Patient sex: M
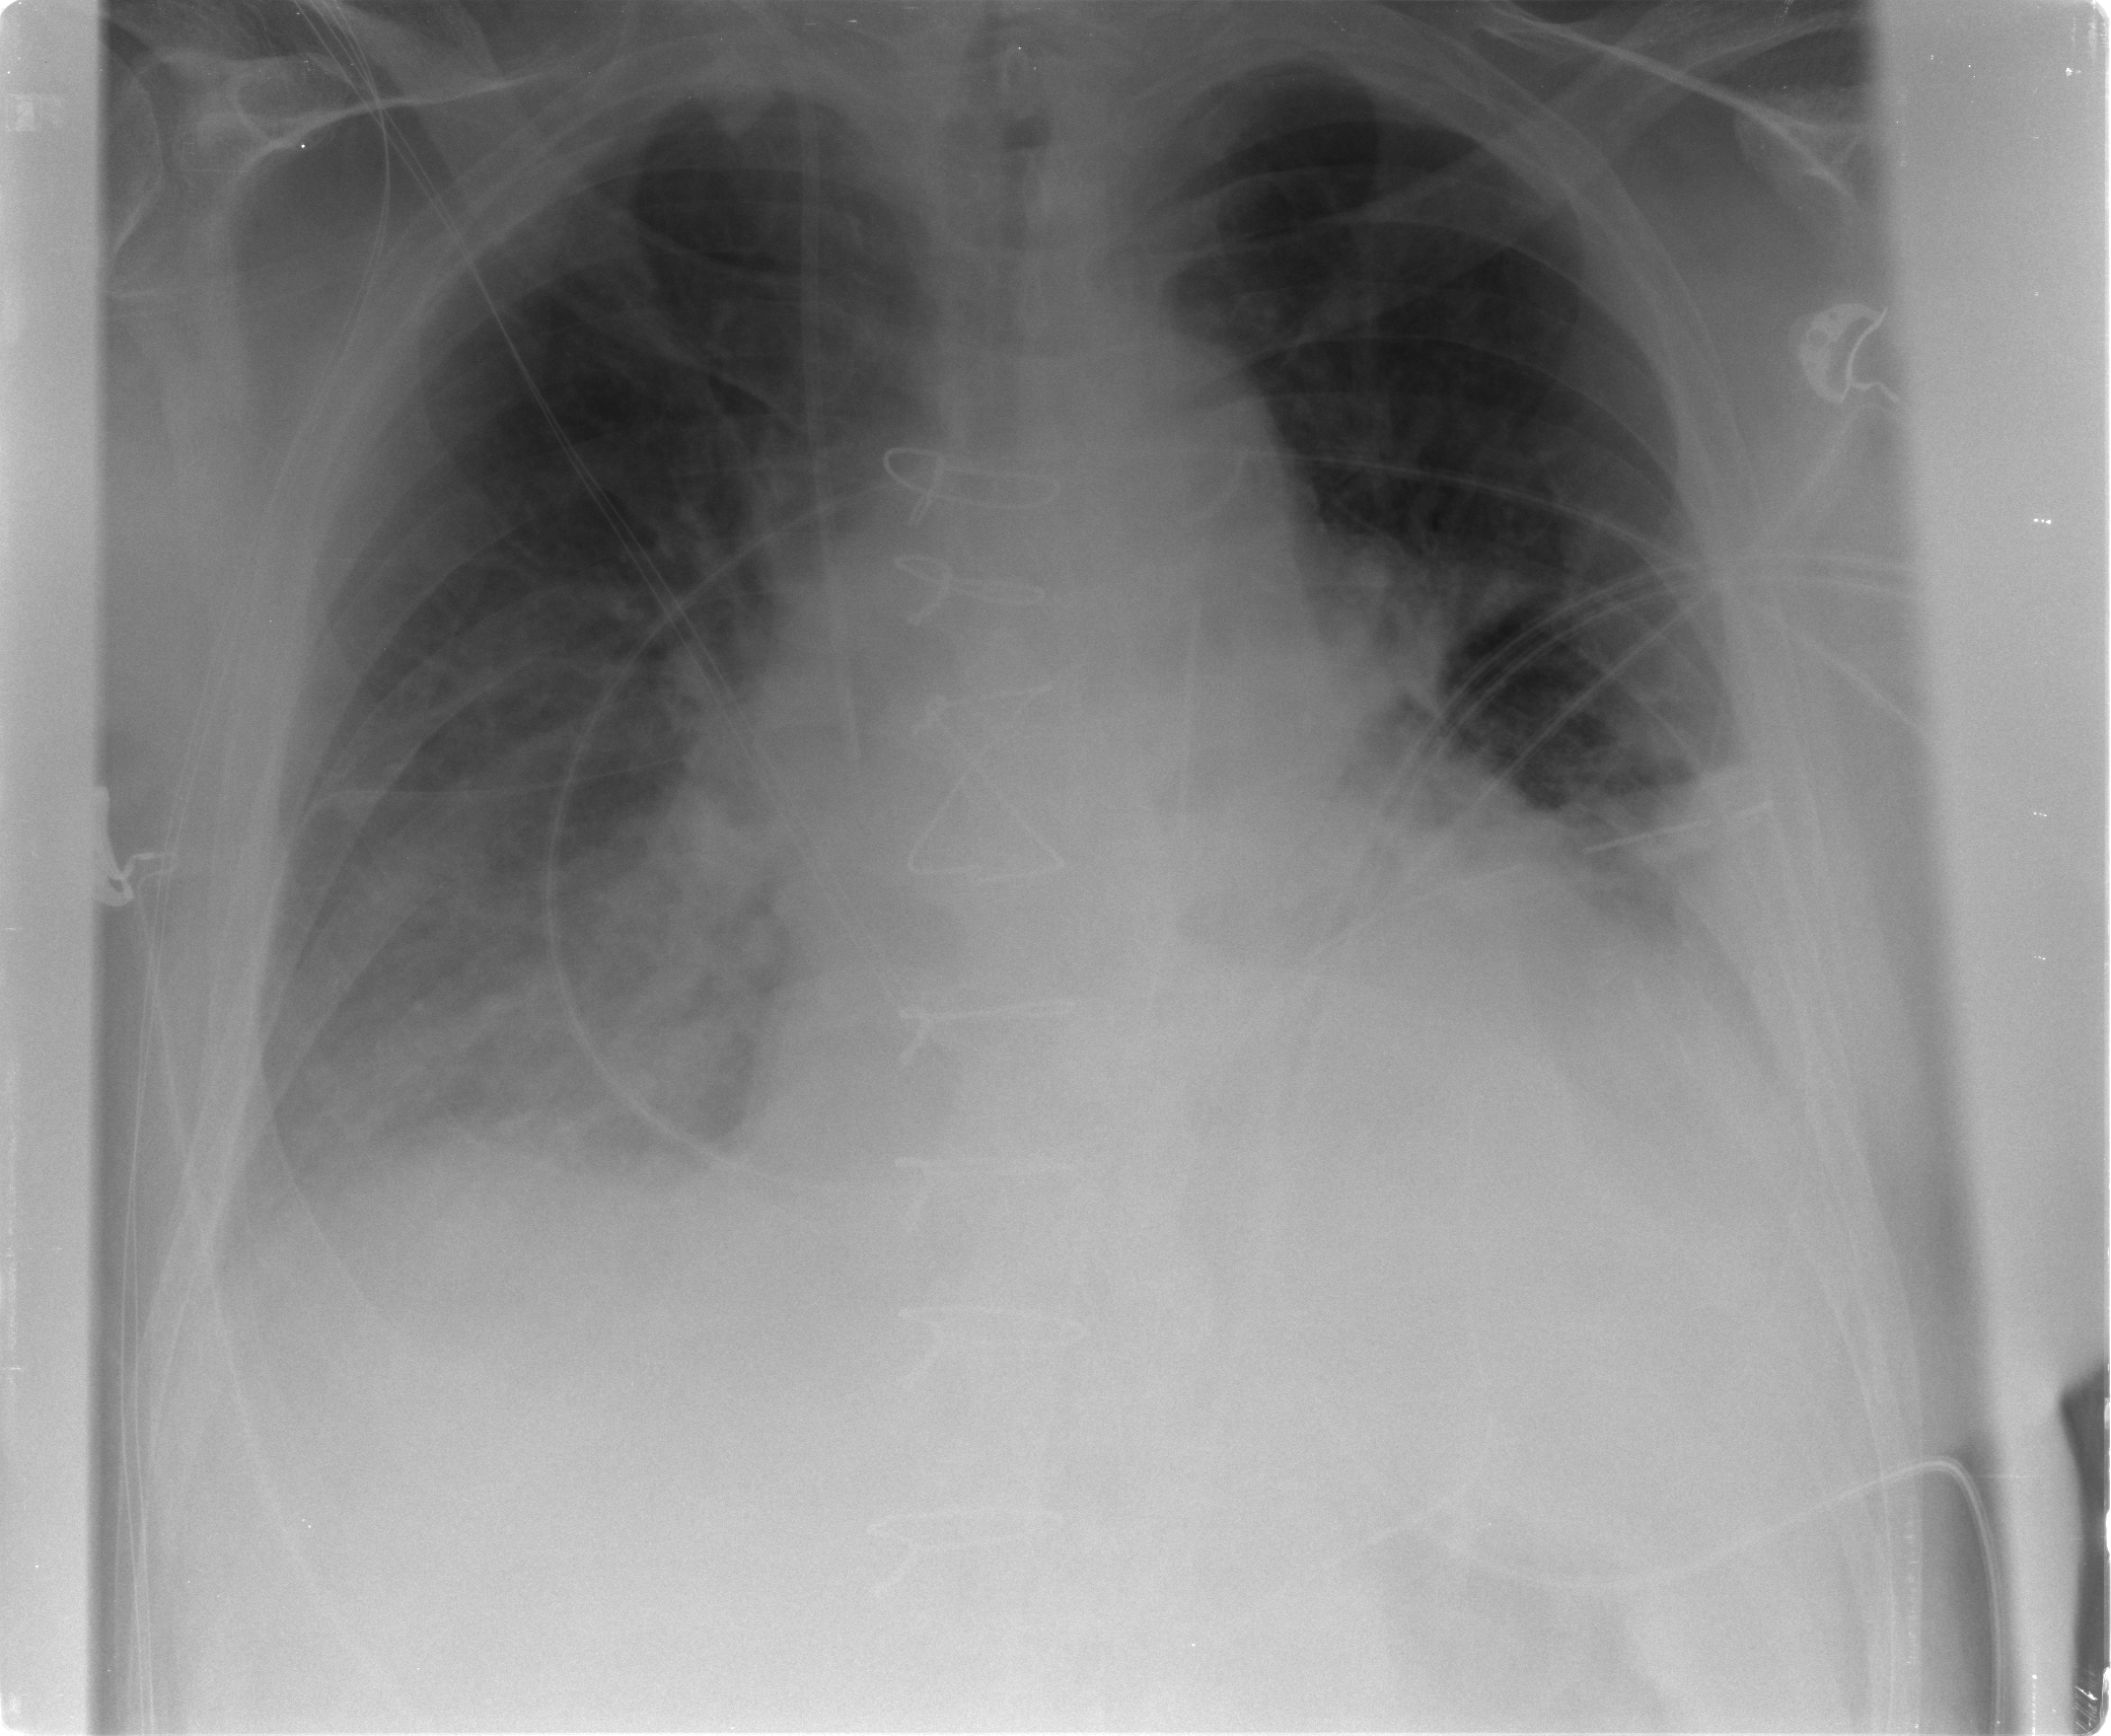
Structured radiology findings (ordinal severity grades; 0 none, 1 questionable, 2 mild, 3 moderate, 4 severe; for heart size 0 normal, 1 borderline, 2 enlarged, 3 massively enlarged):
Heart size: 2
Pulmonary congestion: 2
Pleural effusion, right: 2
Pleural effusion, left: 2
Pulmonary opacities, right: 3
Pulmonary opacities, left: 0
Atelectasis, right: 2
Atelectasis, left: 2